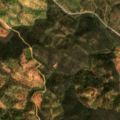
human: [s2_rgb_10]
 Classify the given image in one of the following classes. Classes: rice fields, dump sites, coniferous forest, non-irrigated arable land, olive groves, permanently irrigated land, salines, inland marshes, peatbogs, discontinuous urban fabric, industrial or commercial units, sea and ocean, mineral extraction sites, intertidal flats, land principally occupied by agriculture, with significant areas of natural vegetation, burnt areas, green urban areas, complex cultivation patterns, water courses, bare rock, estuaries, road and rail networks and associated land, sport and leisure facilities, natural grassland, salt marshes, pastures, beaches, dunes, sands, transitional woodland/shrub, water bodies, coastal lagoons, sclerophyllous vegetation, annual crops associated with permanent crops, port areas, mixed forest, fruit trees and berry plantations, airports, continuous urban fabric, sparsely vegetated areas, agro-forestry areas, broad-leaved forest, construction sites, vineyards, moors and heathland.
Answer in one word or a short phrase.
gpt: agro-forestry areas, transitional woodland/shrub